Aerial crown-view tile of a tropical tree (Barro Colorado Island, Panama), acquired 20240813:
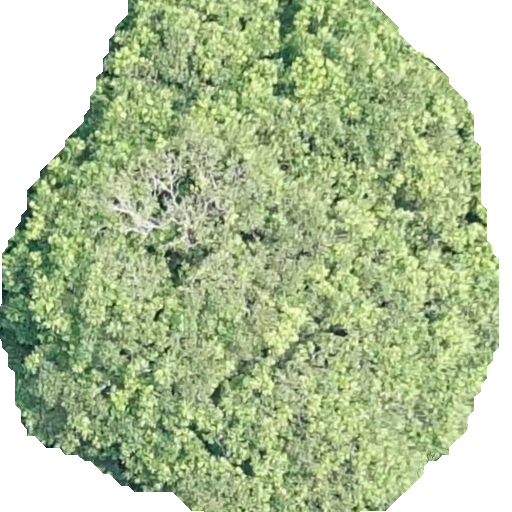
Species: Dipteryx oleifera
GBIF accepted scientific name: Dipteryx oleifera
Crown area: 325.667 m²